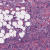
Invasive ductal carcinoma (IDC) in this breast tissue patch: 1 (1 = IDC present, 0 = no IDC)